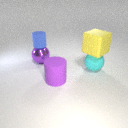
large purple rubber cylinder to the left of large cyan rubber sphere